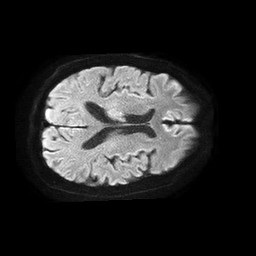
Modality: TRACE
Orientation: axial
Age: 74
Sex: male
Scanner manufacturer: philips
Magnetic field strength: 1.5 T
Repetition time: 4.6 s
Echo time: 0.09059 s